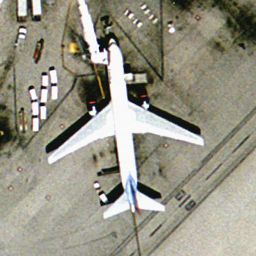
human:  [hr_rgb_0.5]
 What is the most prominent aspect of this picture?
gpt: airplane